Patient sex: M
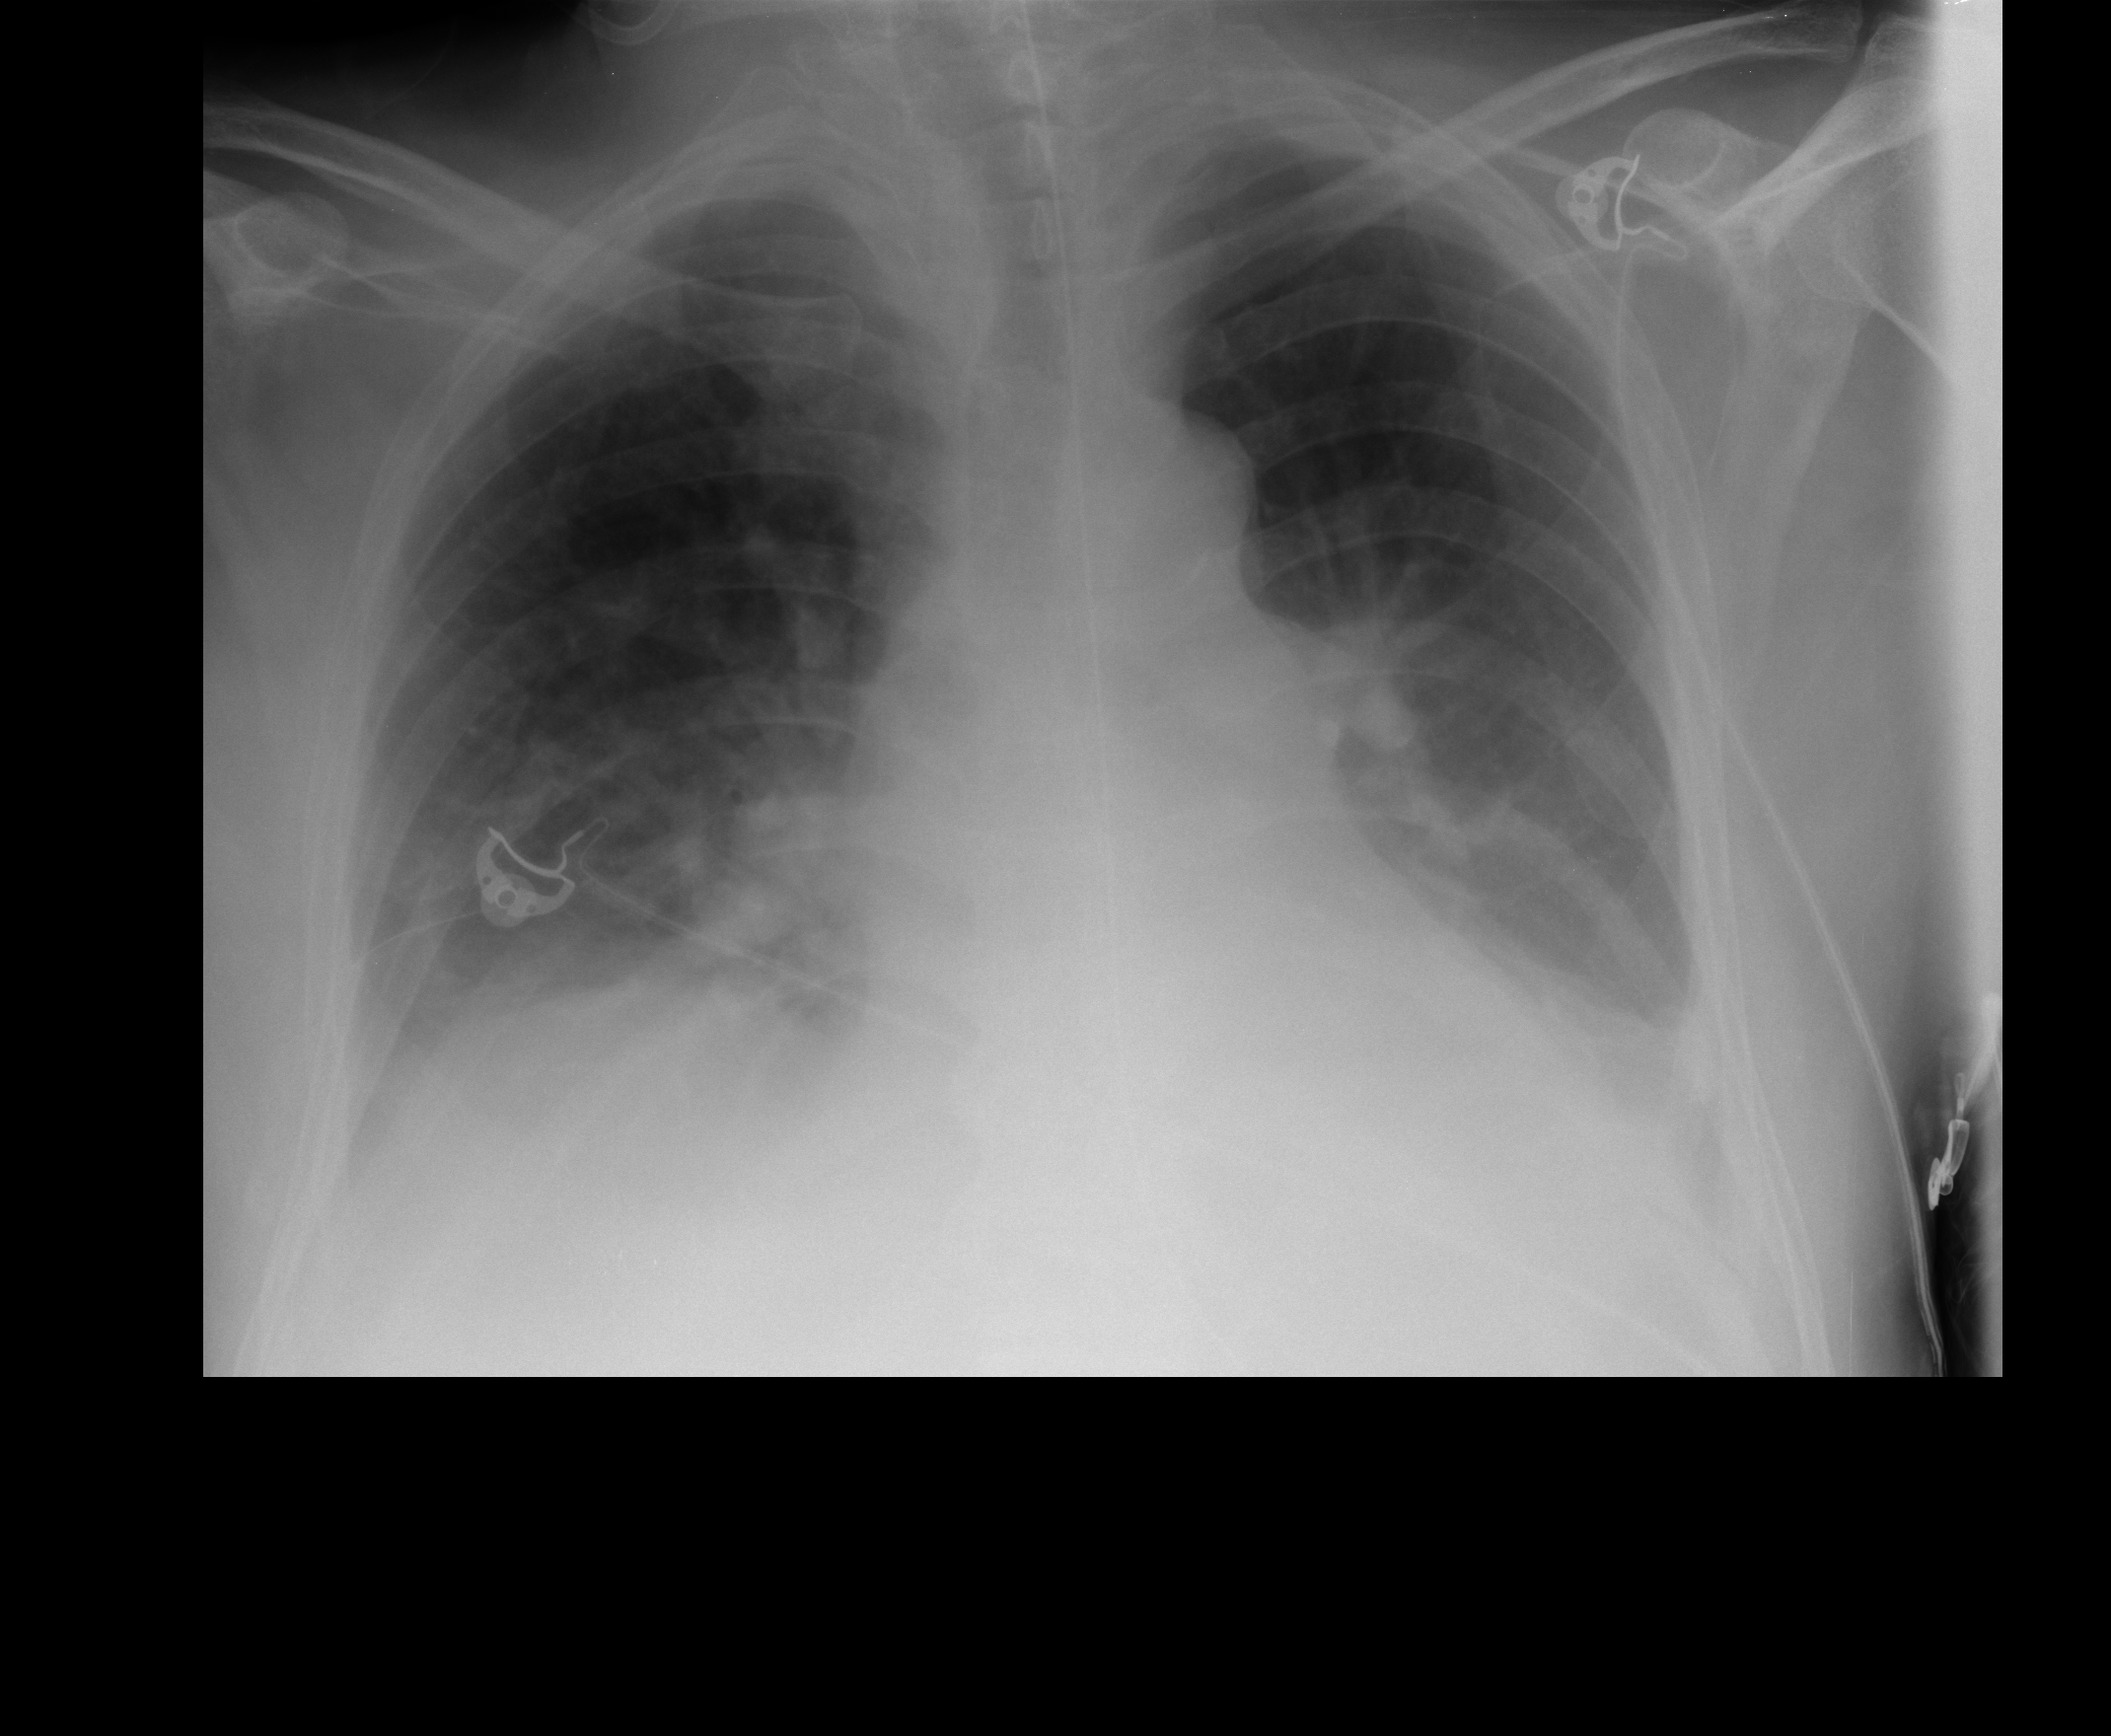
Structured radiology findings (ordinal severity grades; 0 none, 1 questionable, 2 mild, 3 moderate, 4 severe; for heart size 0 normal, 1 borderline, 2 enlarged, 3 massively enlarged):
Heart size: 2
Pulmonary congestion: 2
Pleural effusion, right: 2
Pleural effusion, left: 2
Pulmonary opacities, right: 1
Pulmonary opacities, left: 0
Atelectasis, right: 2
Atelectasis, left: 2